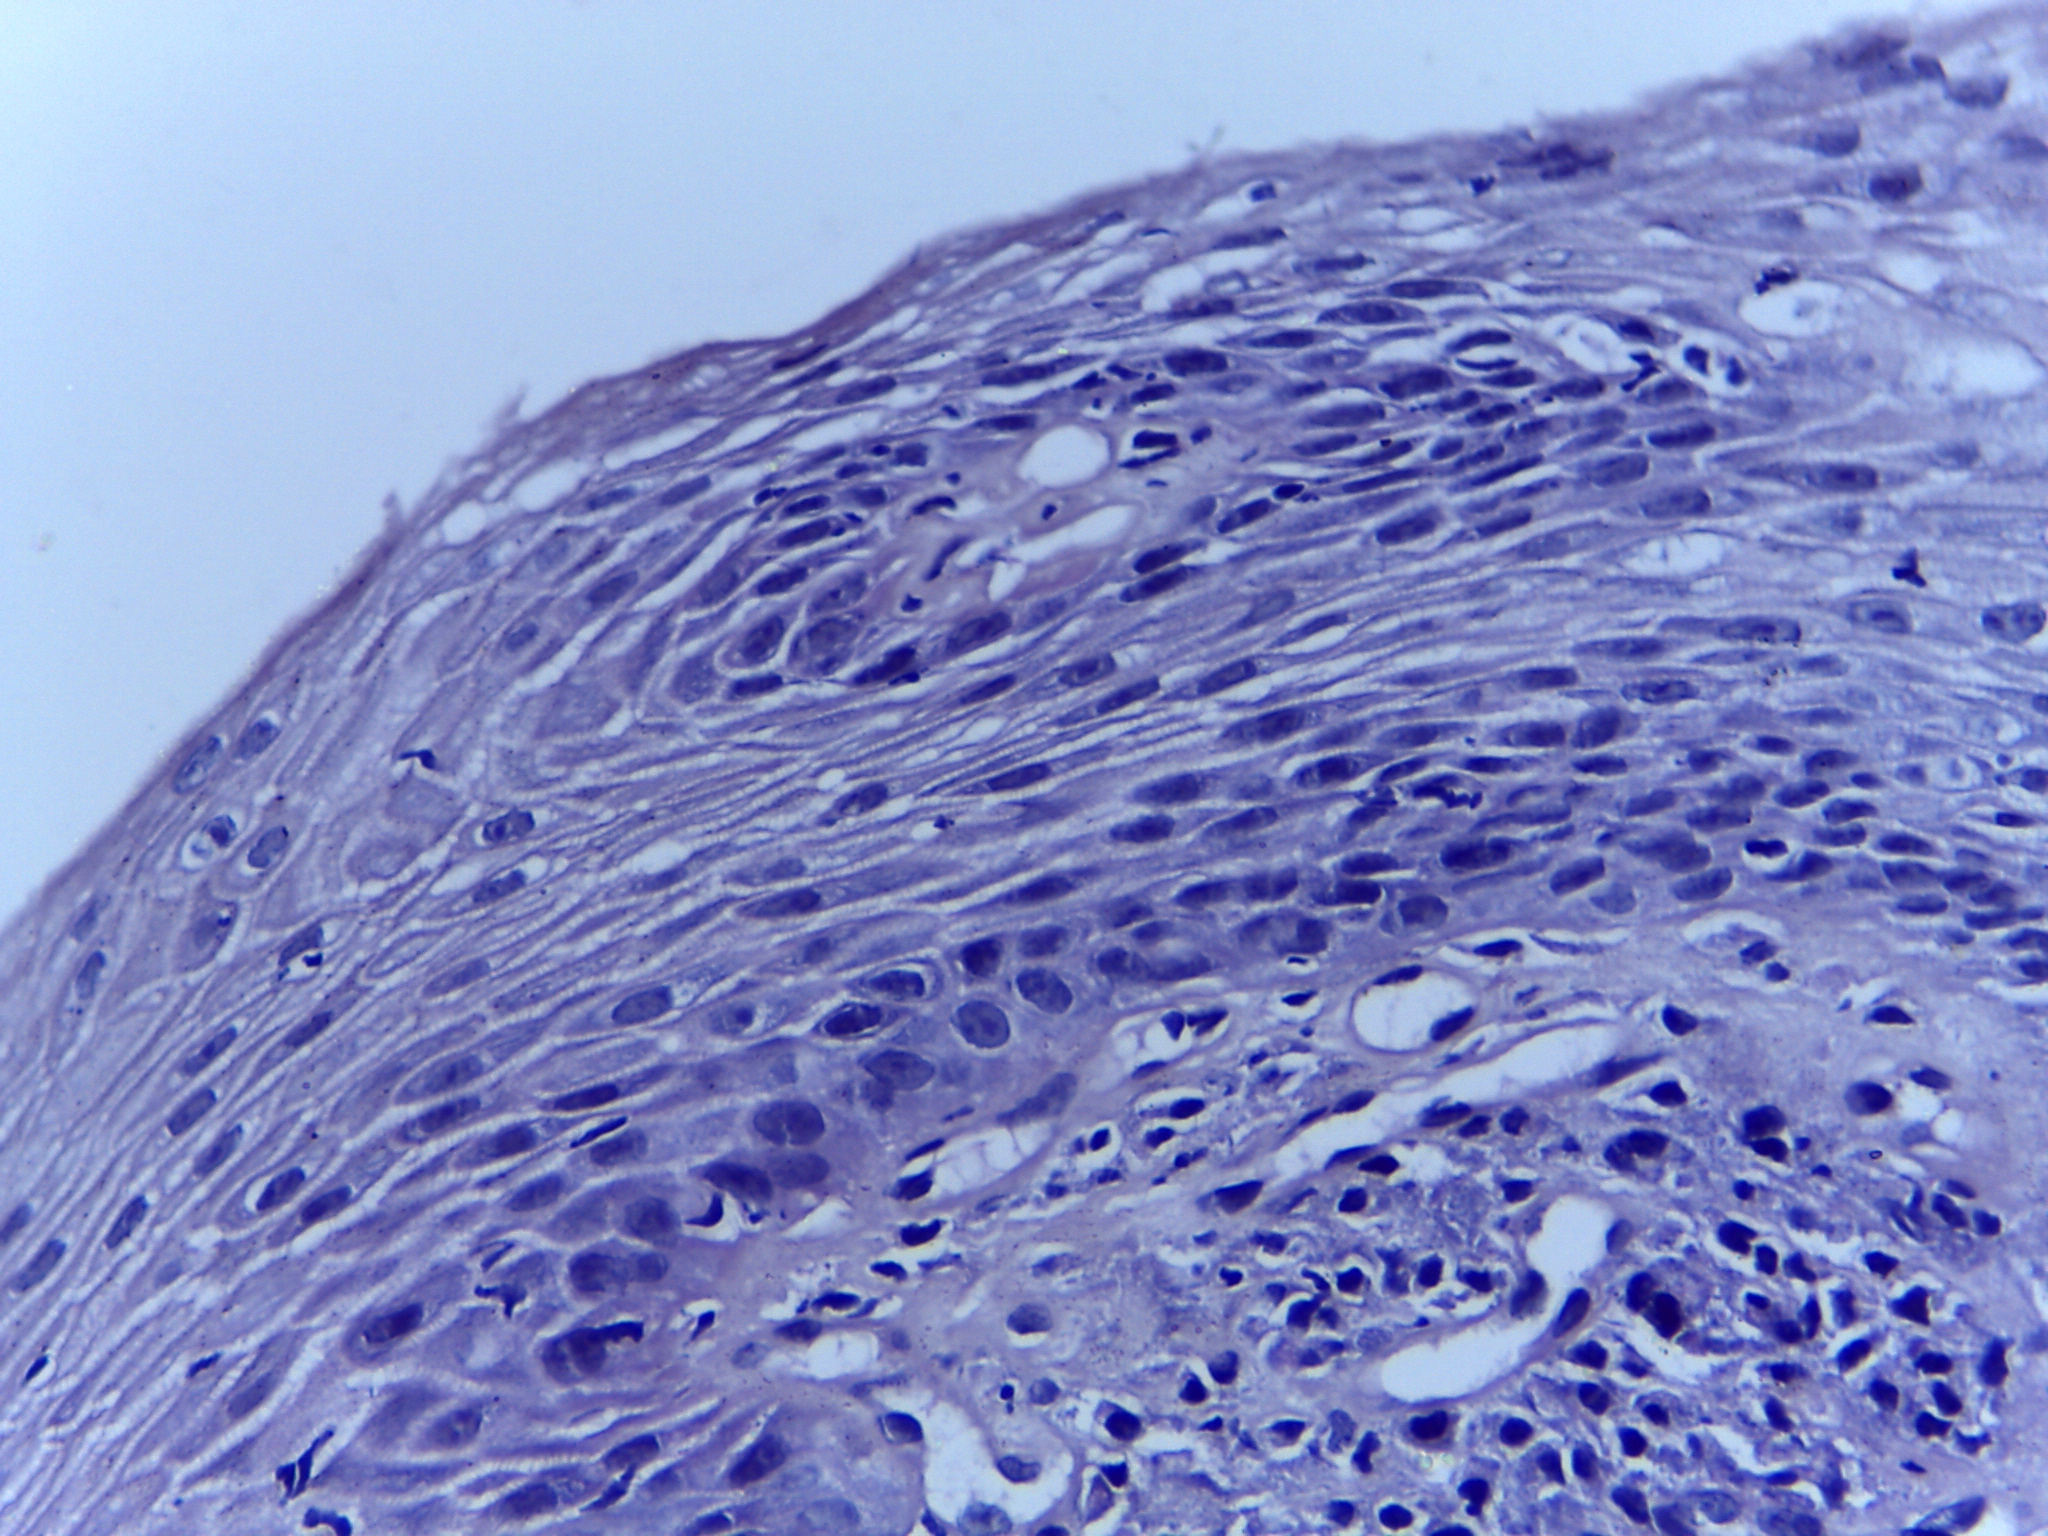
Diagnosis: OSCC